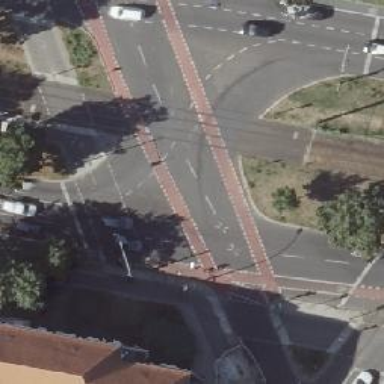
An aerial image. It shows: Crossing with traffic signals.